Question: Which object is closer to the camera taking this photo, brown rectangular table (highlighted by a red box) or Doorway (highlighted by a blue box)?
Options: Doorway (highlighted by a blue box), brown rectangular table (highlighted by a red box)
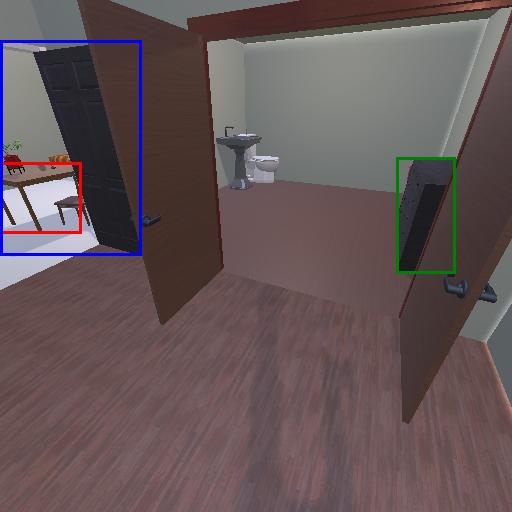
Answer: Doorway (highlighted by a blue box)